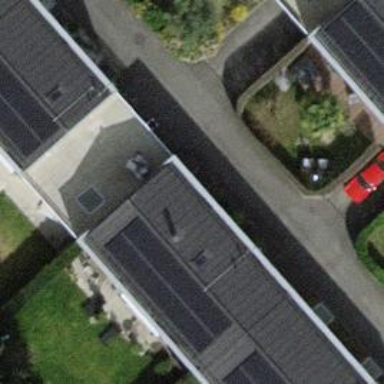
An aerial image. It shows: View of roof of building.